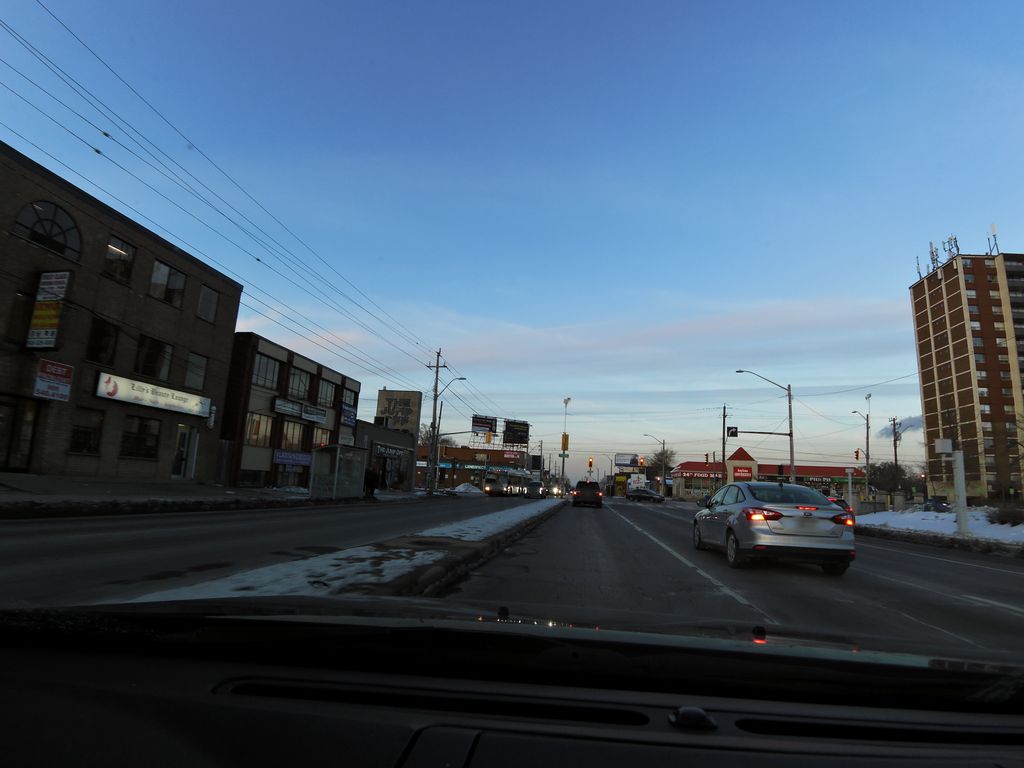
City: hamilton